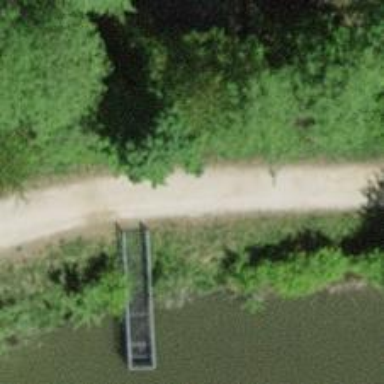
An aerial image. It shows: Gravel footway with tracktype of grade2.